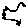
Label: bird